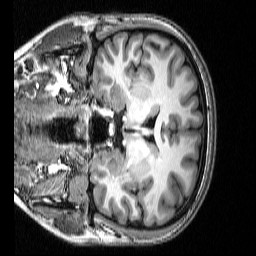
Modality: T1w
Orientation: coronal
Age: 26
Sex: female
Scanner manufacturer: siemens
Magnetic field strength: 3 T
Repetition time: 2.53 s
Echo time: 0.00339 s